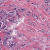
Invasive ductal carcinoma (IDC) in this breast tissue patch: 1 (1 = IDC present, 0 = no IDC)